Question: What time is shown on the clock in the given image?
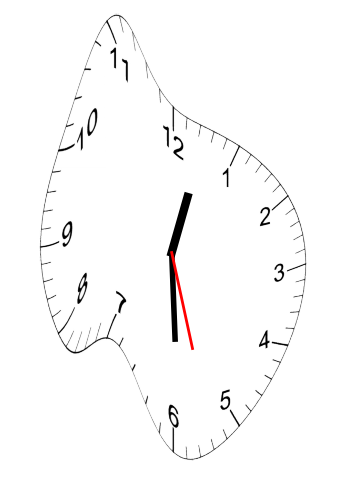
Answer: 12:29:27